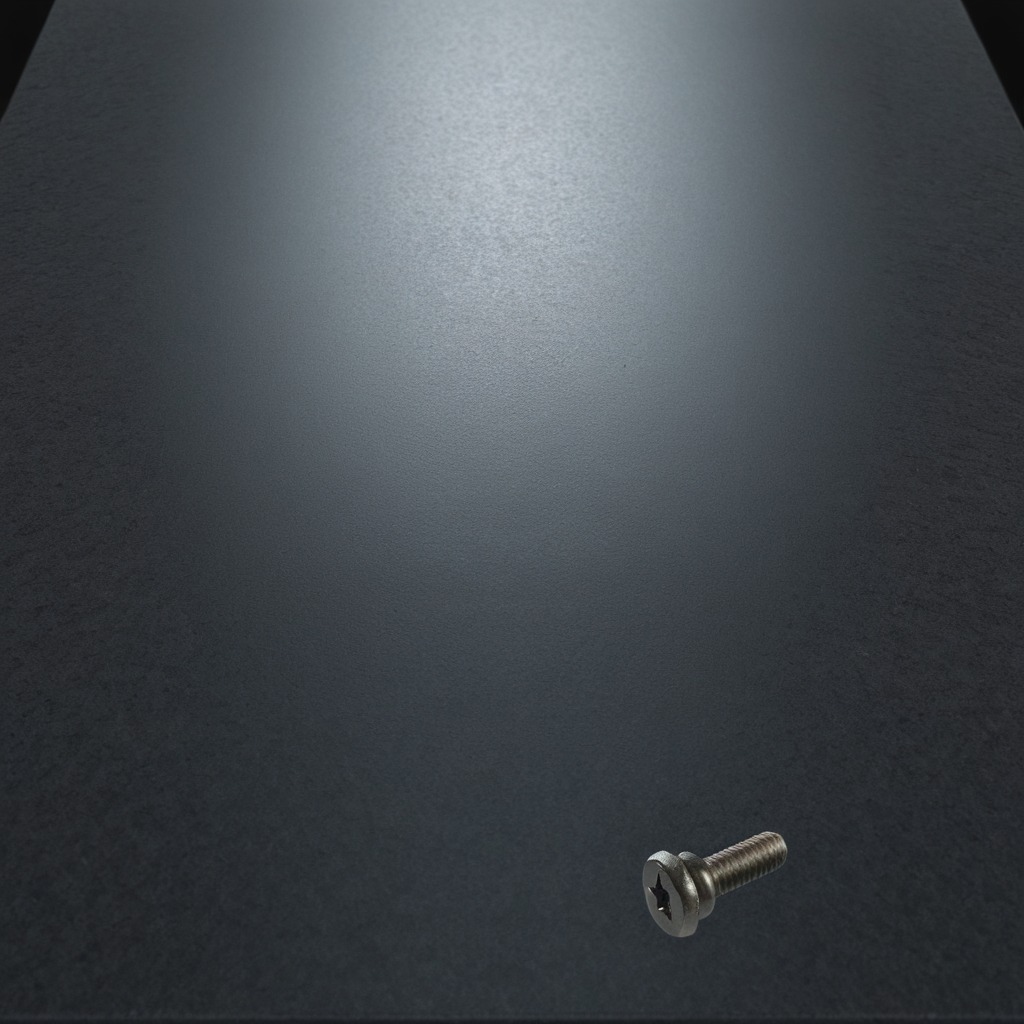
A metal screw is lying on a clean granite table inside a workshop at night.